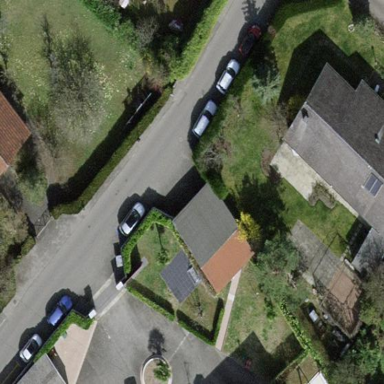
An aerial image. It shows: Garden surrounded by fence.